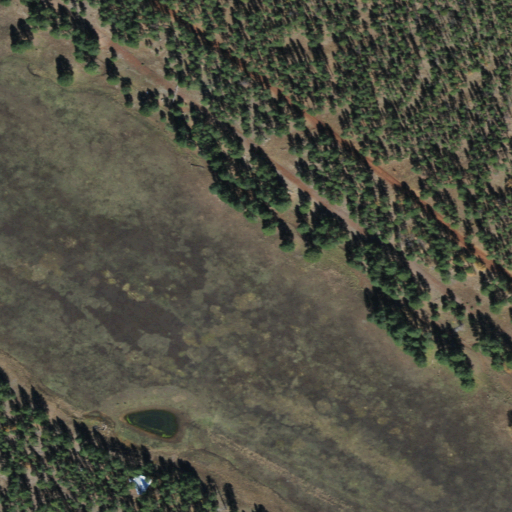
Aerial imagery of plain(s) in Arizona named Little Horse Park containing shrub, evergreen forest, grassland, and low intensity development